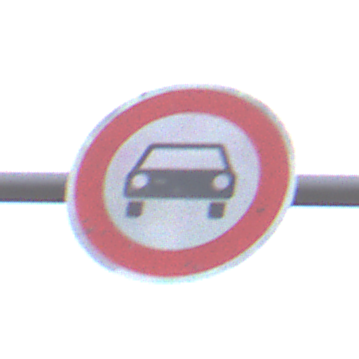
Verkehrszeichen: VerbotKraftwagen
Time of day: MorningAfternoon
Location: Outdoor (RoadRail)
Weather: Overcast
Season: NotSpecified
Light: Natural